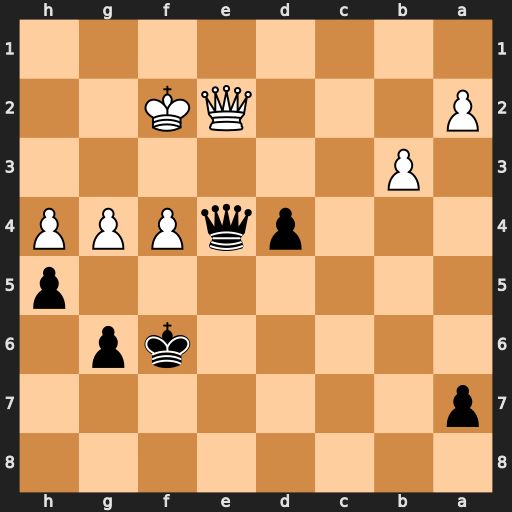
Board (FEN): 8/p7/5kp1/7p/3pqPPP/1P6/P3QK2/8
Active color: b
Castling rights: -
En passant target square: -
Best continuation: Qxe2+ Kxe2 hxg4